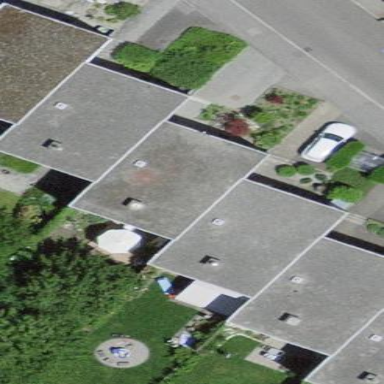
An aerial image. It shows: Flat-roofed terrace building.